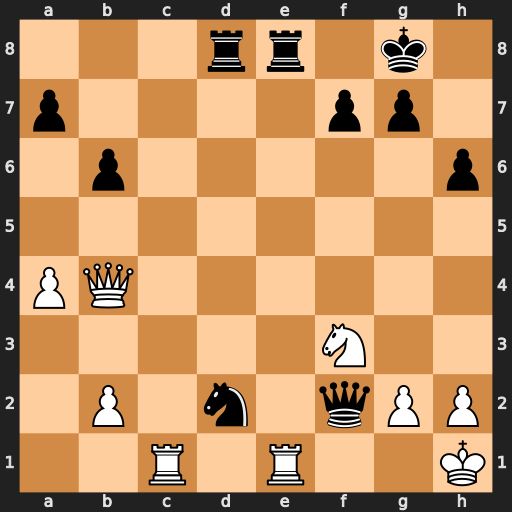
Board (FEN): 3rr1k1/p4pp1/1p5p/8/PQ6/5N2/1P1n1qPP/2R1R2K
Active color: w
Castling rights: -
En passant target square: -
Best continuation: Rxe8+ Rxe8 Qxd2 Re2 Qd8+